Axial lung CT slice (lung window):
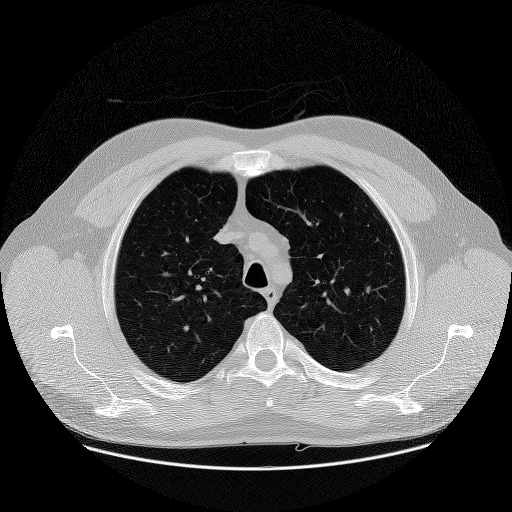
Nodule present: no